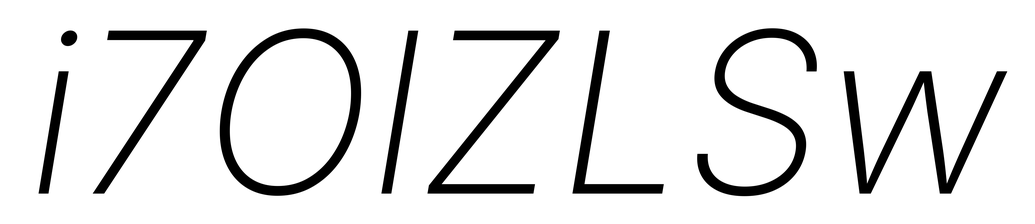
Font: Inter-Italic_ExtraLight_Italic